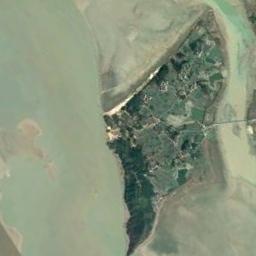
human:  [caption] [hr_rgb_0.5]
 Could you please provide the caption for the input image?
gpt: The island with dense vegetation is surrounded by green waters .

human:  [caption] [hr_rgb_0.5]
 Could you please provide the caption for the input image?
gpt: The islands are mostly green .

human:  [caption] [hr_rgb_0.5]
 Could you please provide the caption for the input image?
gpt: A shuttle-shaped island surrounded by turquoise water, The island is a green and yellow-brown field .

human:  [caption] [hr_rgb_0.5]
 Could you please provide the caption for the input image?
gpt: There are many trees on the island .

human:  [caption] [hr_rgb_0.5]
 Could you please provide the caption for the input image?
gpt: There are some buildings and many green trees on the island .